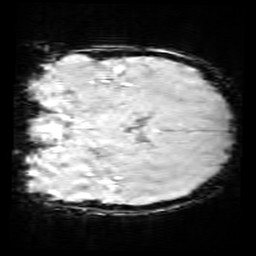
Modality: SWI
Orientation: coronal
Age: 9
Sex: male
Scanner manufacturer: siemens
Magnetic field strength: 3 T
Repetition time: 0.027 s
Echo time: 0.02 s